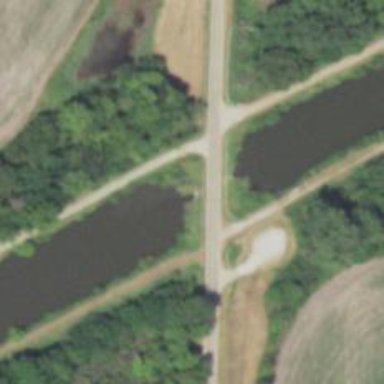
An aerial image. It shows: Culvert underpass for canal.